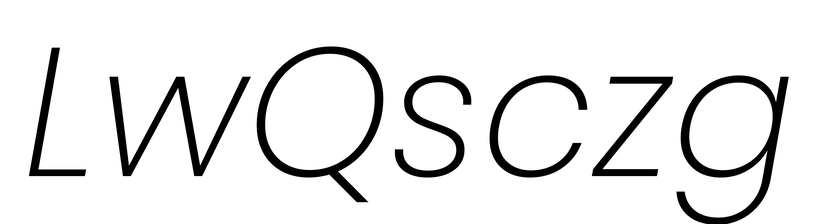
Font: Poppins-ExtraLightItalic